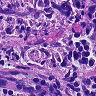
Metastatic tissue present: yes